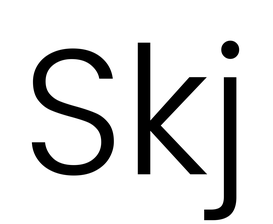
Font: Poppins-Light